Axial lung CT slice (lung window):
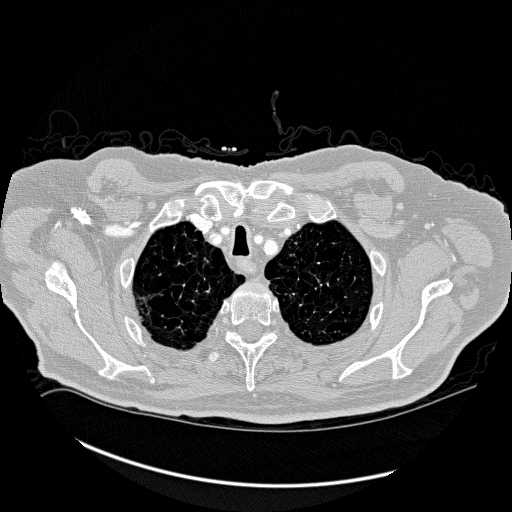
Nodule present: no